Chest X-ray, PA view. Patient: 26 years old, sex F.
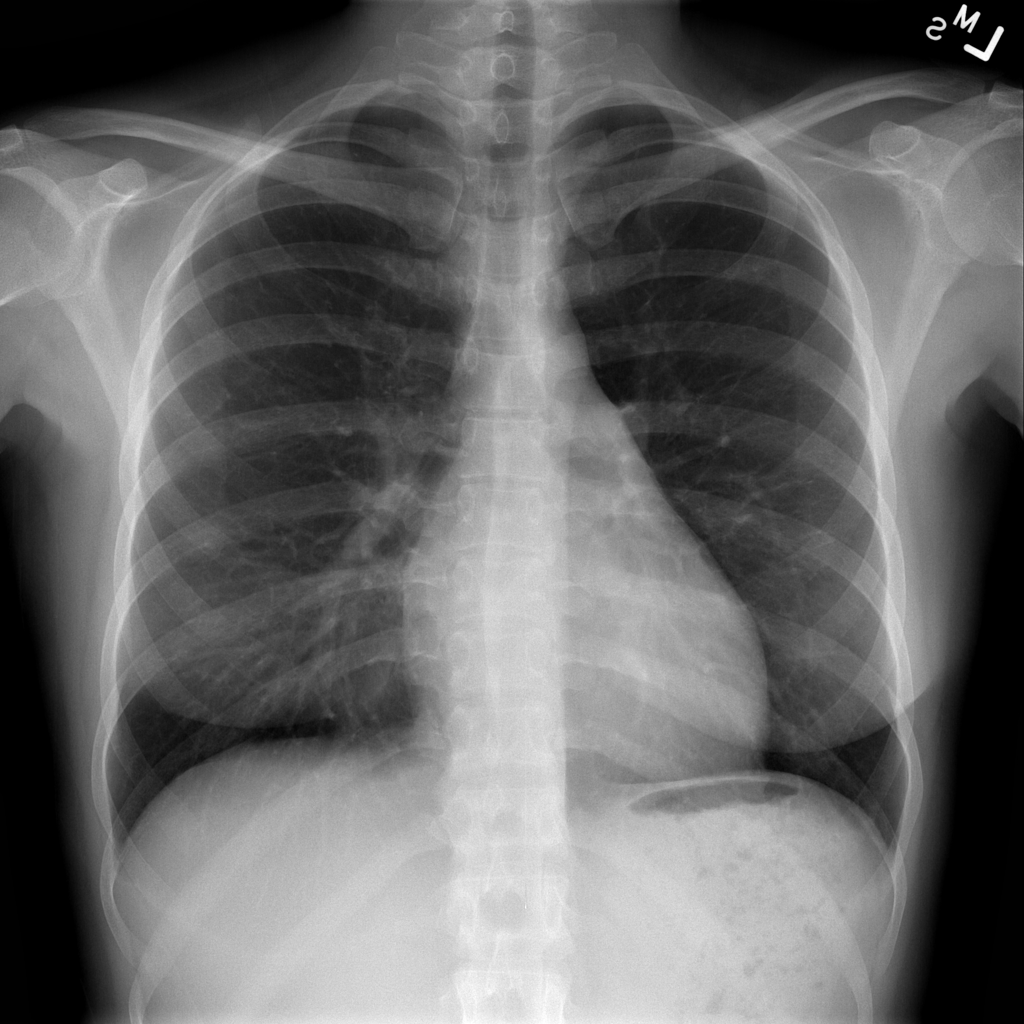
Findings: No Finding